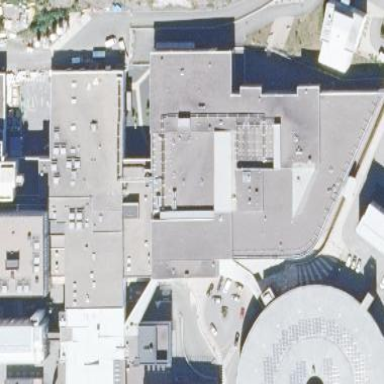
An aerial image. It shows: Hospital building.